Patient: sex M, age 65
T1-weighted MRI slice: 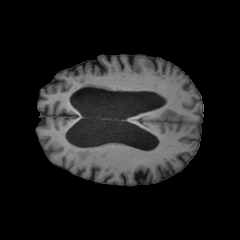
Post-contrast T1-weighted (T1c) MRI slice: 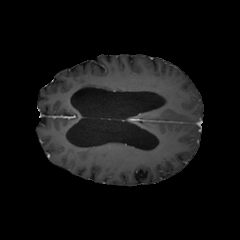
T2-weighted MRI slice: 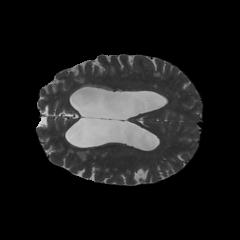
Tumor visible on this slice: no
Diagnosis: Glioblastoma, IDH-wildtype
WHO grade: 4